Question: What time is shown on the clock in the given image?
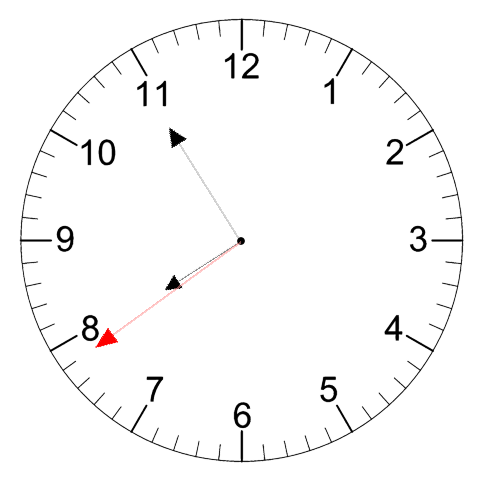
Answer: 07:54:39